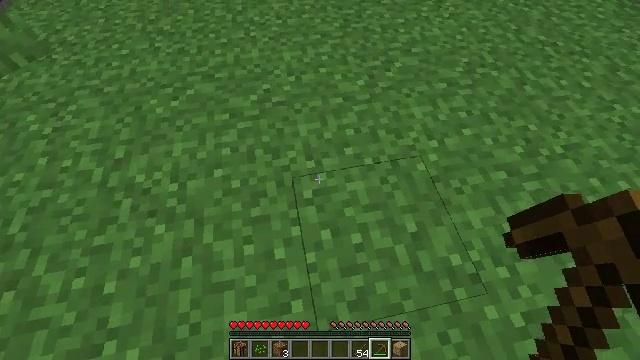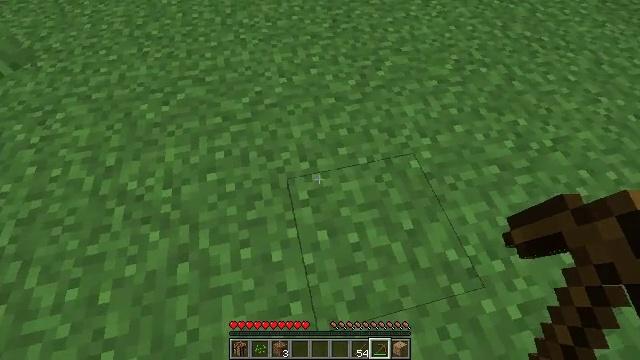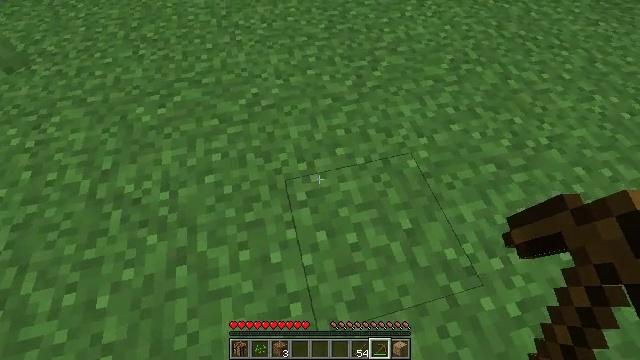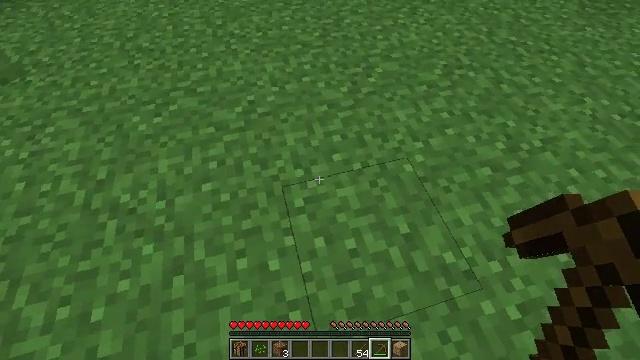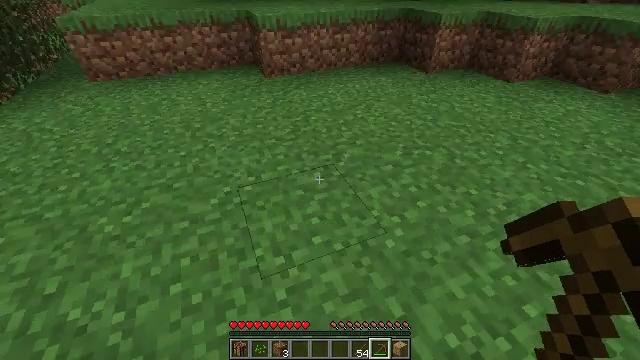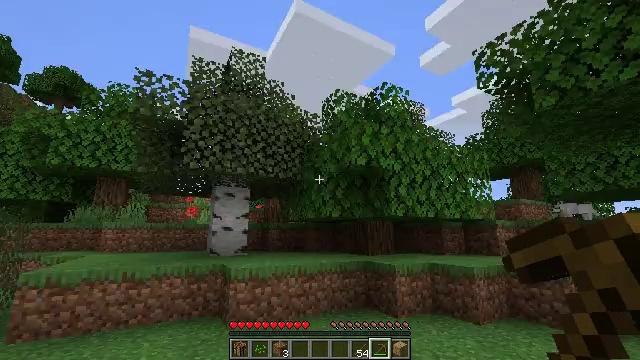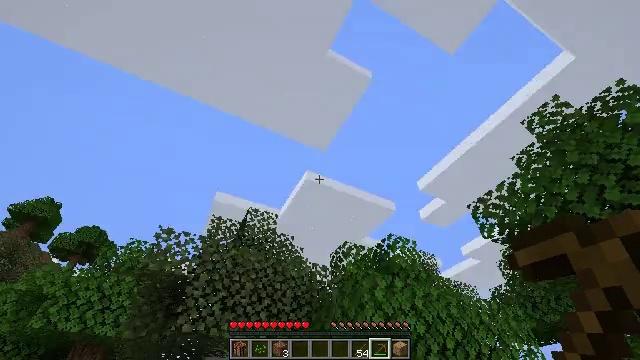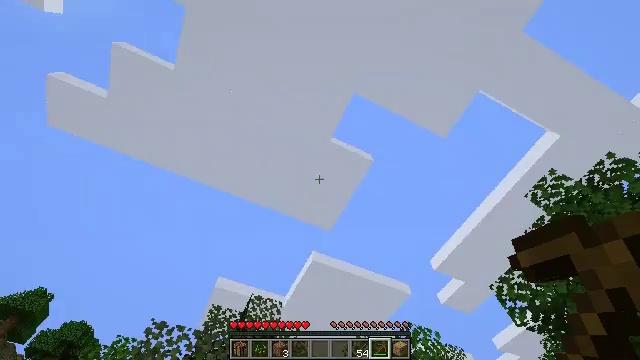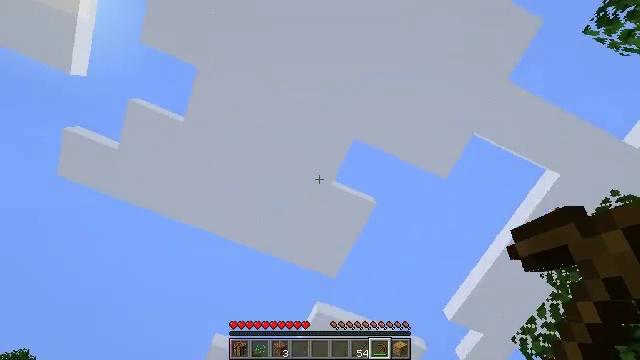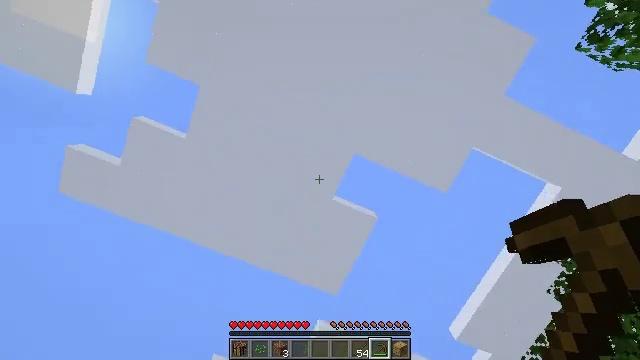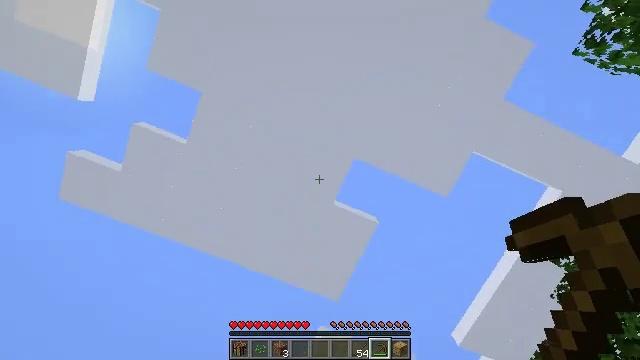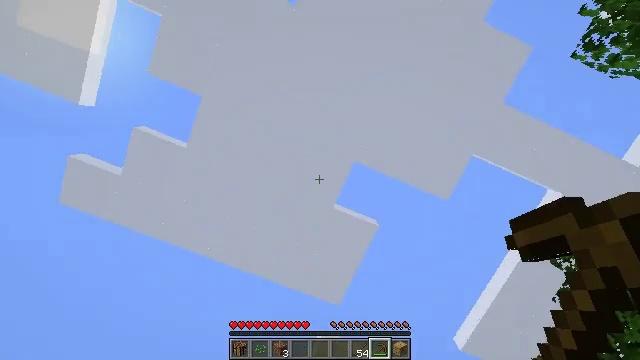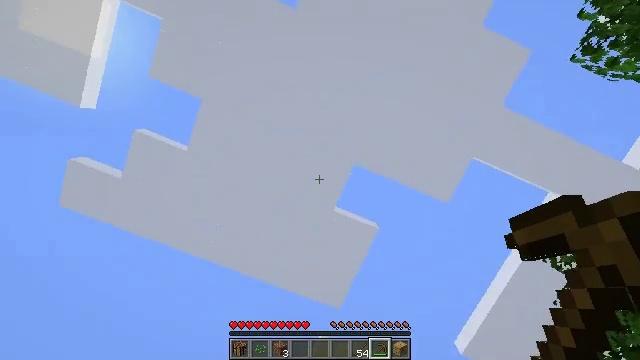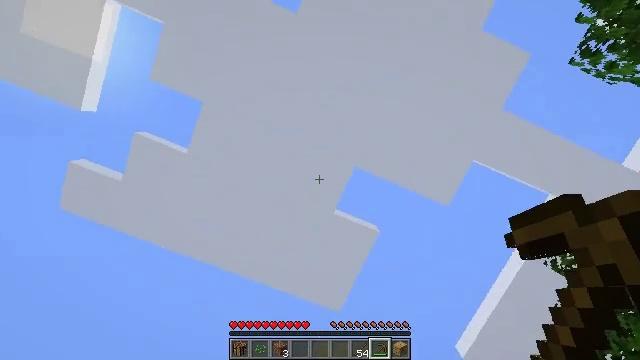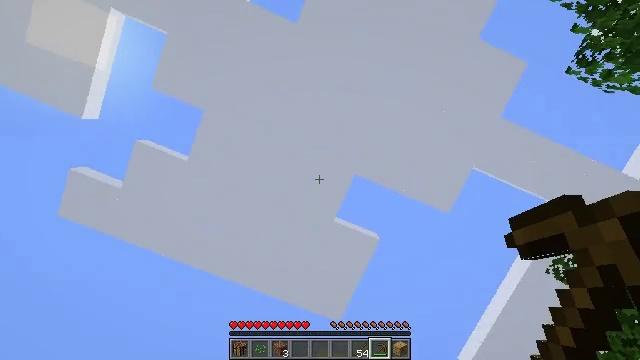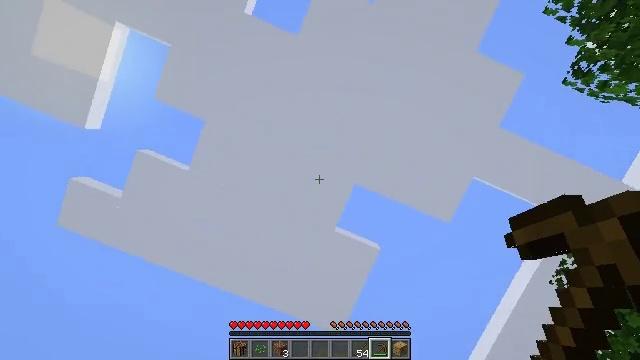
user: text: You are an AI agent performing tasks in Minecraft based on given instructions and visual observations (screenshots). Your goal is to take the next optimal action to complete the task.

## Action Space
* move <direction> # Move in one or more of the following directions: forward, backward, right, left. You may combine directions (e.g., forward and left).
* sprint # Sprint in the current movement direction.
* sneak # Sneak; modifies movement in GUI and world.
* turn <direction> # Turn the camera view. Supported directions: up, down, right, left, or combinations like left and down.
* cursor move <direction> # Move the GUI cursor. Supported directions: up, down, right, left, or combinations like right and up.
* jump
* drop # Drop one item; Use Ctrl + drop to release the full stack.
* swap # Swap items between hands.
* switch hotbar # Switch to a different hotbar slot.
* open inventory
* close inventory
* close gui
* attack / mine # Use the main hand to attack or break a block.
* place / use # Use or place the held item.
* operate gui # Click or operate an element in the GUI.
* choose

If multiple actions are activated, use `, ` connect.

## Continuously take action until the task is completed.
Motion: motion action
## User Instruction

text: Break the grass block.
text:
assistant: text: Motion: turn right
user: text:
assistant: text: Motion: no_op
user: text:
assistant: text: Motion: turn right and up
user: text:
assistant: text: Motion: turn right and up
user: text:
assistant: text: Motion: turn right and up
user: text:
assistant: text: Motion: turn left and up
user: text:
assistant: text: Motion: turn left and up
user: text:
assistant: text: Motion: turn left and up
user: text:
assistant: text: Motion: turn up
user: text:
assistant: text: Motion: turn up
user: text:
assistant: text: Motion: no_op
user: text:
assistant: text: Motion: no_op
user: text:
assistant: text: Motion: no_op
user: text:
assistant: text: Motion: turn up
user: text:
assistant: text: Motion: turn up
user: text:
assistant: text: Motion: no_op
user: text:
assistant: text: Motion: no_op
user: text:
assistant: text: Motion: turn down
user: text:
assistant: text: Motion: turn right and down
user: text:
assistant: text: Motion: turn down
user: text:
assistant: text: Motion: turn down
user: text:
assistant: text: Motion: turn right and down
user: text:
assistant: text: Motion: turn right and down
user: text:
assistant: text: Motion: turn down
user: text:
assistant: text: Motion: turn down
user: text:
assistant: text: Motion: turn right and down
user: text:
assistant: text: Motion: turn down
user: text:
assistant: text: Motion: no_op
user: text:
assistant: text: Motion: no_op
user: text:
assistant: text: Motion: no_op